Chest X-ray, AP view. Patient: 34 years old, sex F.
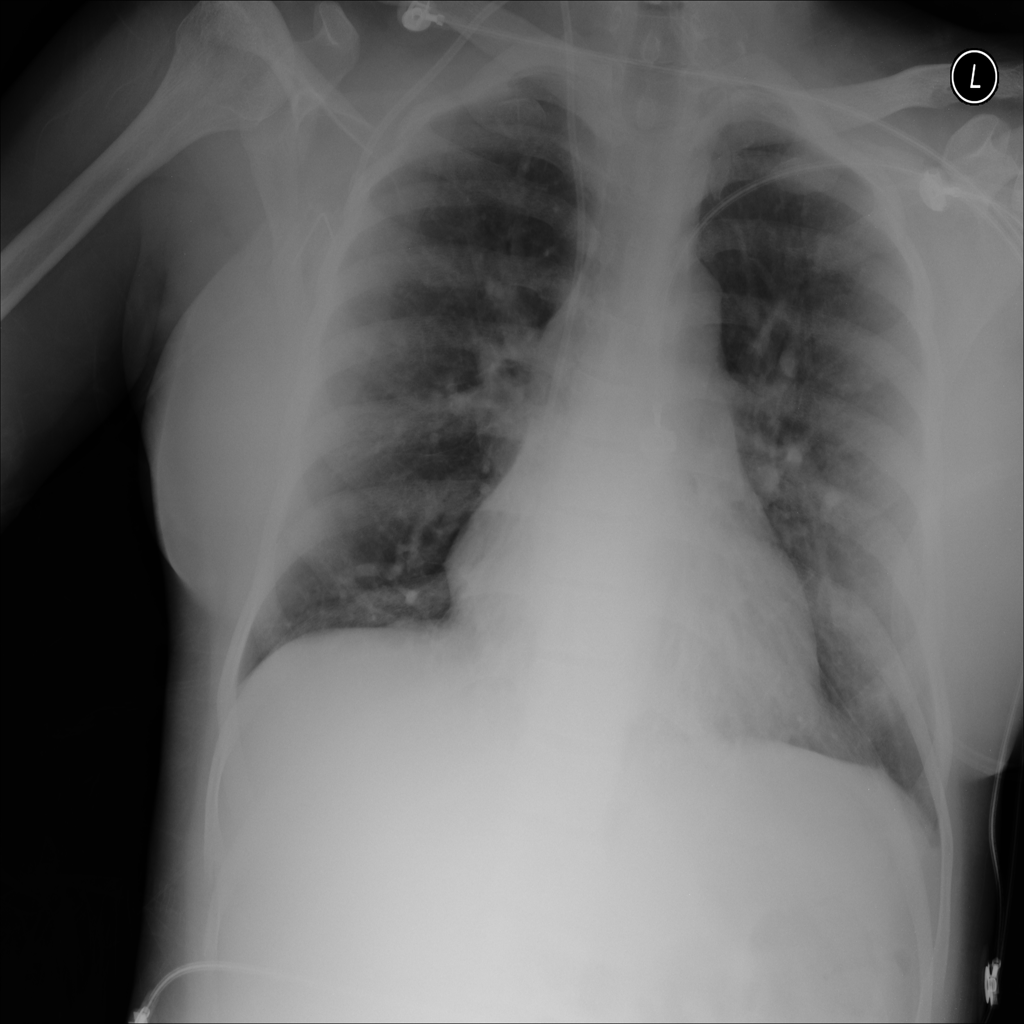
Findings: No Finding